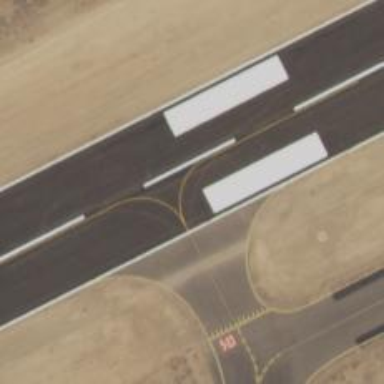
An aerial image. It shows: Image of taxiway at airport.